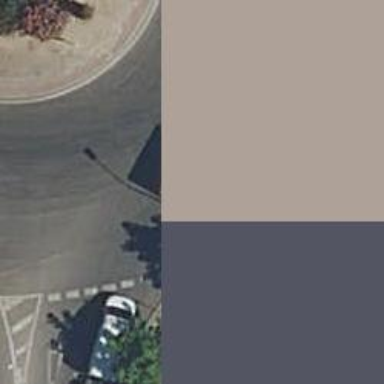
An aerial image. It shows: Roundabout on residential road.